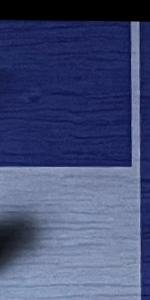
Label: Empty